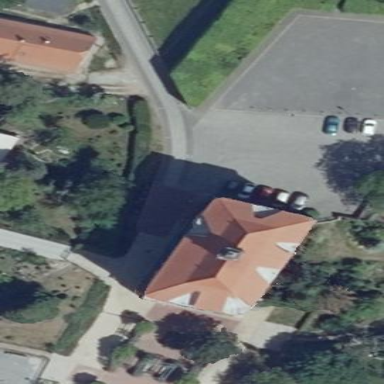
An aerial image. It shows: Historic castle building.